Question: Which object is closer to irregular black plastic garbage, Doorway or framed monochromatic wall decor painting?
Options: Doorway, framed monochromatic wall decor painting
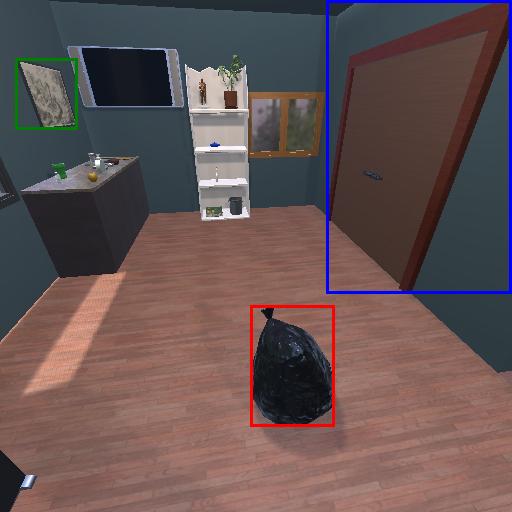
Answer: Doorway